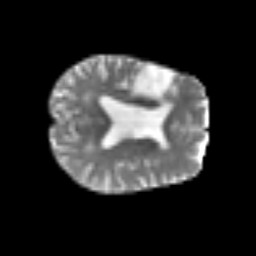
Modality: T2w
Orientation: axial
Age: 76
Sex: female
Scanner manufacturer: siemens
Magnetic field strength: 3 T
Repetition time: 3.2 s
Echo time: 0.081 s